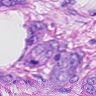
Metastatic tissue present: yes